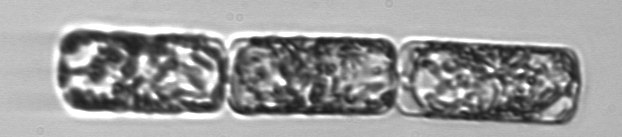
Label: Dactyliosolen_fragilissimus